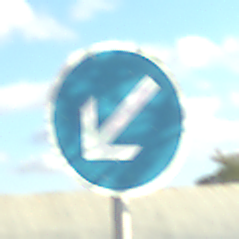
Verkehrszeichen: VorgeschriebeneVorbeifahrtLinks
Umgebung: Outdoor, RoadRail
Tageszeit: MorningAfternoon
Wetter: PartlyCloudy
Licht: Natural
Jahreszeit: NotSpecified
Kontrast: HighContrast